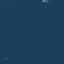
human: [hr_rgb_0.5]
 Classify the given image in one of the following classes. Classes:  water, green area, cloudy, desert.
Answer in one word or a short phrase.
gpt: water